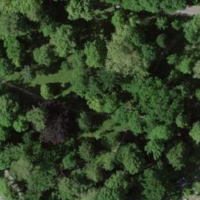
EUNIS habitat code: 53
Species observed at this site:
Columba palumbus